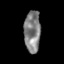
Tissue: skin
Cell type: Others
Senescence score: 0.2335
Nuclear area (px): 661
Mean DAPI intensity: 129.825